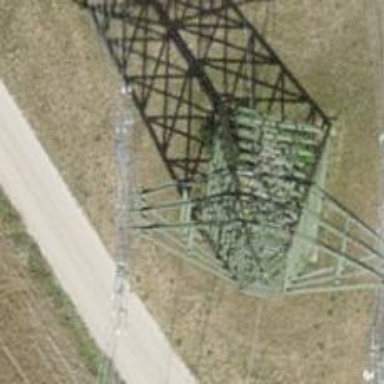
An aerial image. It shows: Power line with three cables connected to substation.